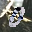
Label: 0